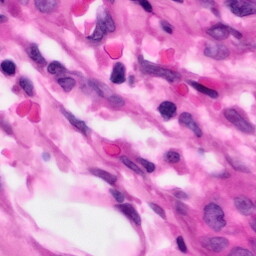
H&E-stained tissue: Pancreatic